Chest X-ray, AP view. Patient: 58 years old, sex F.
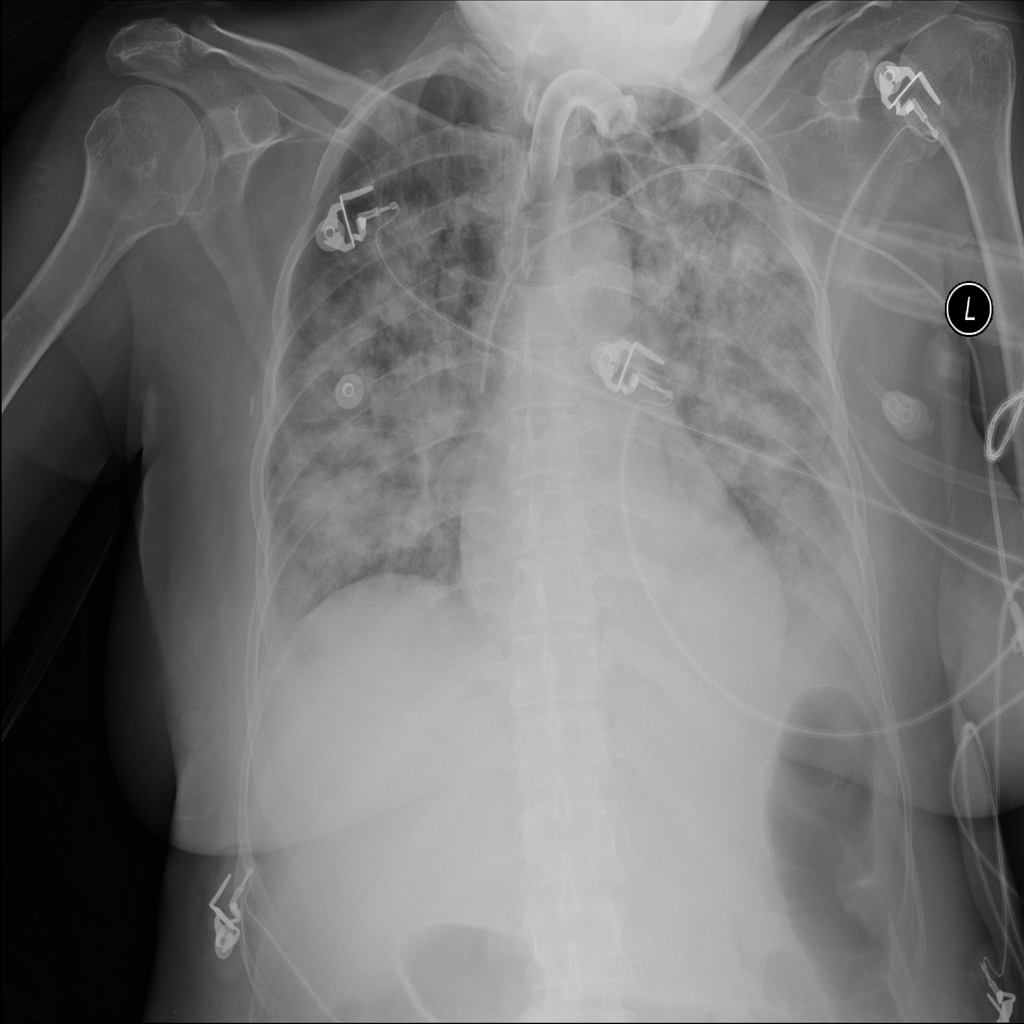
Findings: Nodule